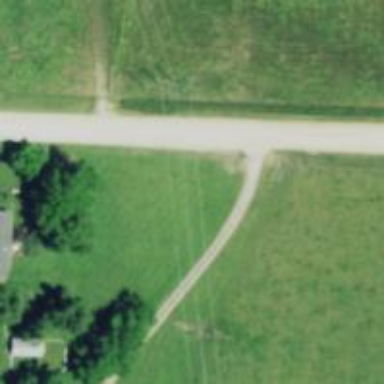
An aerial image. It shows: Residential road.